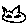
Label: cat